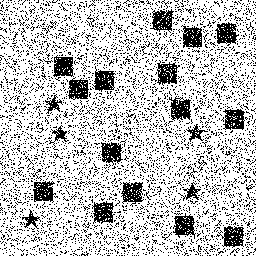
Squares: 15
Triangles: 0
Stars: 5
Total shapes: 20